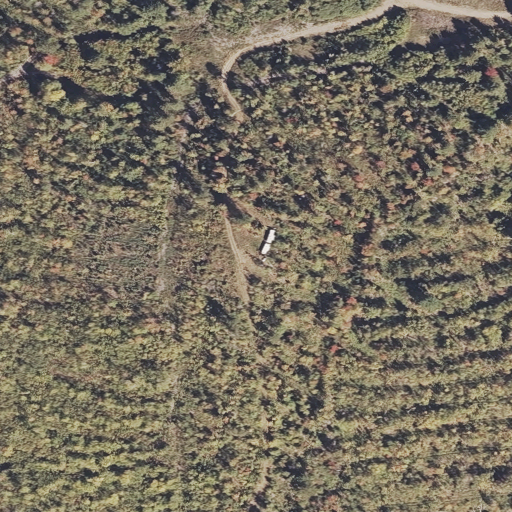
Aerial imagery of mountain in Maine named Wilson Hill containing shrub, mixed forest, grassland, and evergreen forest